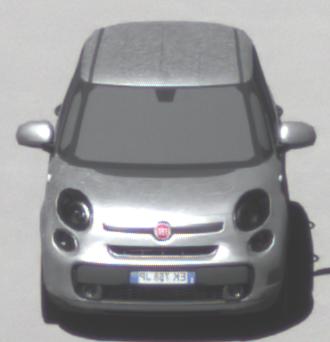
Make: Fiat
Model: 500L 1.4 16V
Detailed model: 500L (199)
Model produced from: 2012/10
Model produced until: 2017/05
Doors: 5
Color: white
Road condition: dry road
Daytime: midday
Contrast: medium contrast